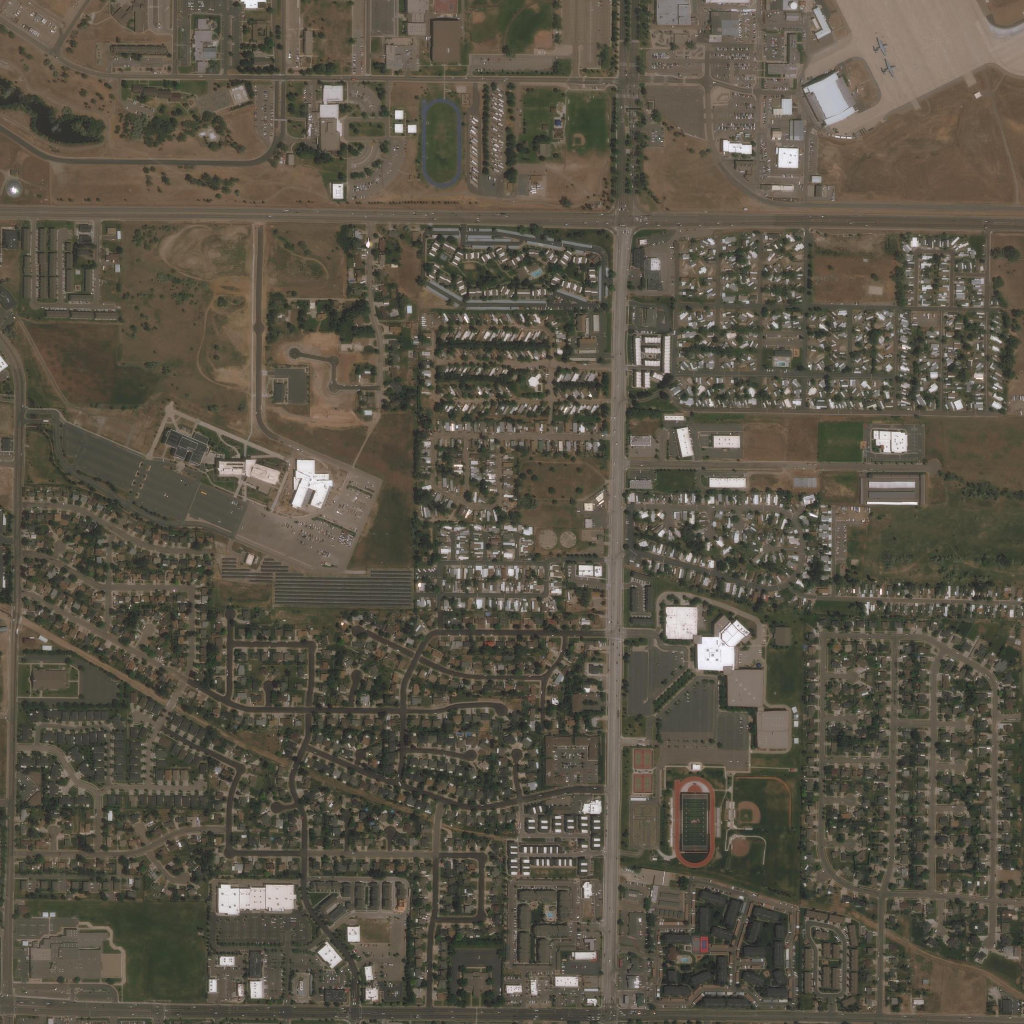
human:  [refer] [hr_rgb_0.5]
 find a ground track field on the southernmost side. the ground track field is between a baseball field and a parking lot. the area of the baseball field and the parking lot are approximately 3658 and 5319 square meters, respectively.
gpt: <box>[[65, 75, 69, 84, 0]]</box>

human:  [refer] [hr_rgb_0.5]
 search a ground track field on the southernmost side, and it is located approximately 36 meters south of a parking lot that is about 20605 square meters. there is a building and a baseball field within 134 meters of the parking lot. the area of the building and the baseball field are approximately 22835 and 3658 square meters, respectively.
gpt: <box>[[65, 75, 69, 84, 0]]</box>

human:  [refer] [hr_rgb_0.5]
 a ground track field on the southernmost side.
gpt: <box>[[65, 75, 69, 84, 0]]</box>

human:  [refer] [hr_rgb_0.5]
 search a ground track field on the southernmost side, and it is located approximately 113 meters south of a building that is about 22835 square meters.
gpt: <box>[[65, 75, 69, 84, 0]]</box>

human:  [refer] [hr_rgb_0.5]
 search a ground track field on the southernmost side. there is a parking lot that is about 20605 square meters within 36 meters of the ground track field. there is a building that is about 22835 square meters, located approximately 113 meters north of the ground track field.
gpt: <box>[[65, 75, 69, 84, 0]]</box>